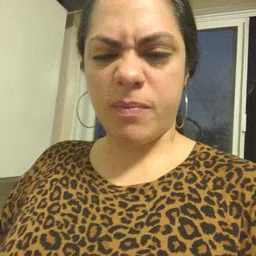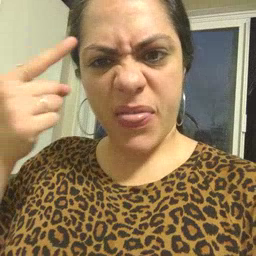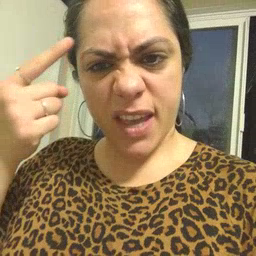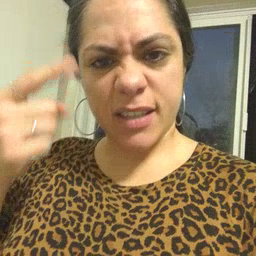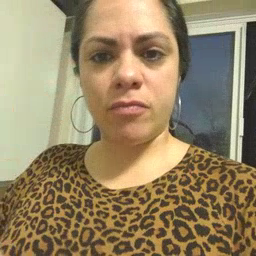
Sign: think